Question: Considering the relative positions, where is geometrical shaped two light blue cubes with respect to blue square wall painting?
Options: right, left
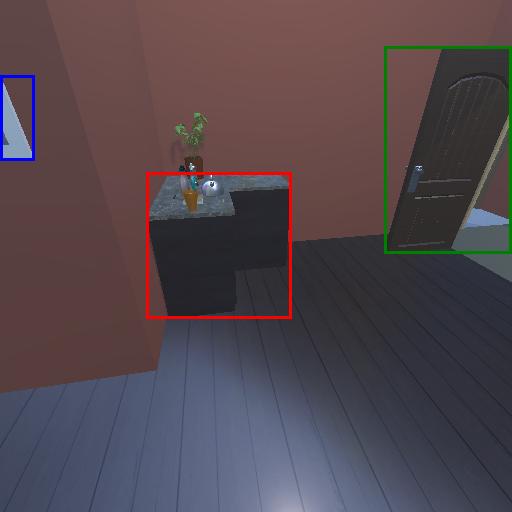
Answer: right